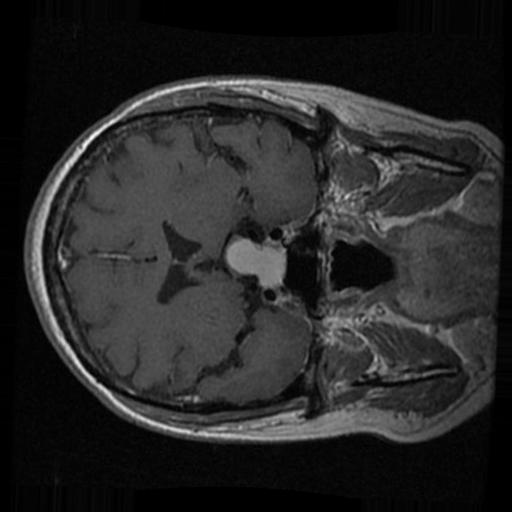
Label: brain_tumor